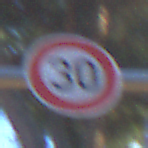
Verkehrszeichen: Geschwindigkeit30
Umgebung: Outdoor, Suburban
Tageszeit: MorningAfternoon
Wetter: Clear
Licht: Natural
Jahreszeit: NotSpecified
Kontrast: HighContrast